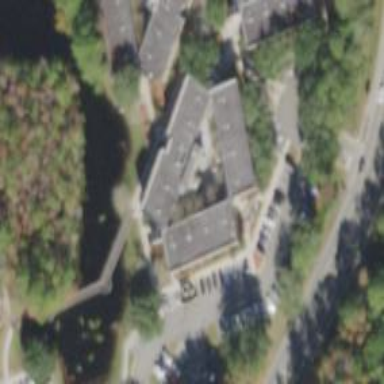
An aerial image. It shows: Dormitory building.